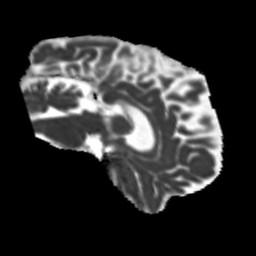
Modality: MD
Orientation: sagittal
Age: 56
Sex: male
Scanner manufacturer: siemens
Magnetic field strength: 3 T
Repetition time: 5.25 s
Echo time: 0.08 s